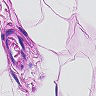
Metastatic tissue present: no